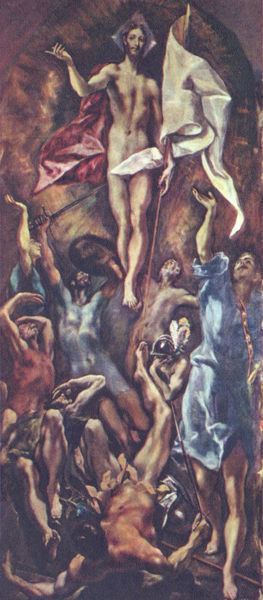
Titel: Die Auferstehung
Künstler: El Greco
Standort: Madrid
Institution: Museo del Prado
Schlagwörter: akt, blau, dunkel, gemälde, gott, hand, haut, himmel, kopf, körper, mann, nackt, schatten, umhang, weiß, wolken, frauen, menschen, mädchen, ocker, bewegung, braun, frau, haar, hell, kleid, licht, mund, männer, nase, orange, schwarz, stirn, rot, tuch, wolke, hochformat, leute, gericht, hemd, arm, arme, augen, bibel, falten, gesicht, mensch, tod, tot, bild, hände, erde, sonne, gold, haare, kutte, mantel, stoff, stoffe, personen, vater, person, hübsch, kinn, rosa, pferd, engel, beine, spanien, bein, füße, man, stab, fahne, flagge, violett, figuren, angst, banner, schlacht, lanze, zeigefinger, nabel, liegend, zeigen, fallen, gestalt, leiber, lendentuch, kreuz, religion, strahlen, schweben, baun, schwert, leichen, getümmel, mäntel, helm, schritt, hallo, sieg, heiligenschein, kreuze, leib, nimbus, christus, jesus, jesus christus, elend, fegefeuer, hölle, manierismus, qual, fall, sturz, griechenland, umhänge, auffahrt, kutten, heilige, fresko, jünger, maria, anbetung, christen, gloriole, heiland, jesu, el greco, christentum, sohn, auferstehung, aufstieg, christi, himmelfahrt, erlöser, mager, nach oben, christ, auferstandener, fahnenträger, tuh, christi himmelfahrt, nach unten, extase, greco, jubeln, verherrlichung, auiferstandener, gehts, lendtuch, wie, siegesfahne, himmelfahr, christusbild, gesicht#, aufsteig, abnner, jüngeste gericht